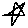
Label: star